Interaction volume radius: 5 \u00c5
Interaction volume height: 25 \u00c5
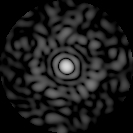
Disorder parameter: 0.8309